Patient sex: M
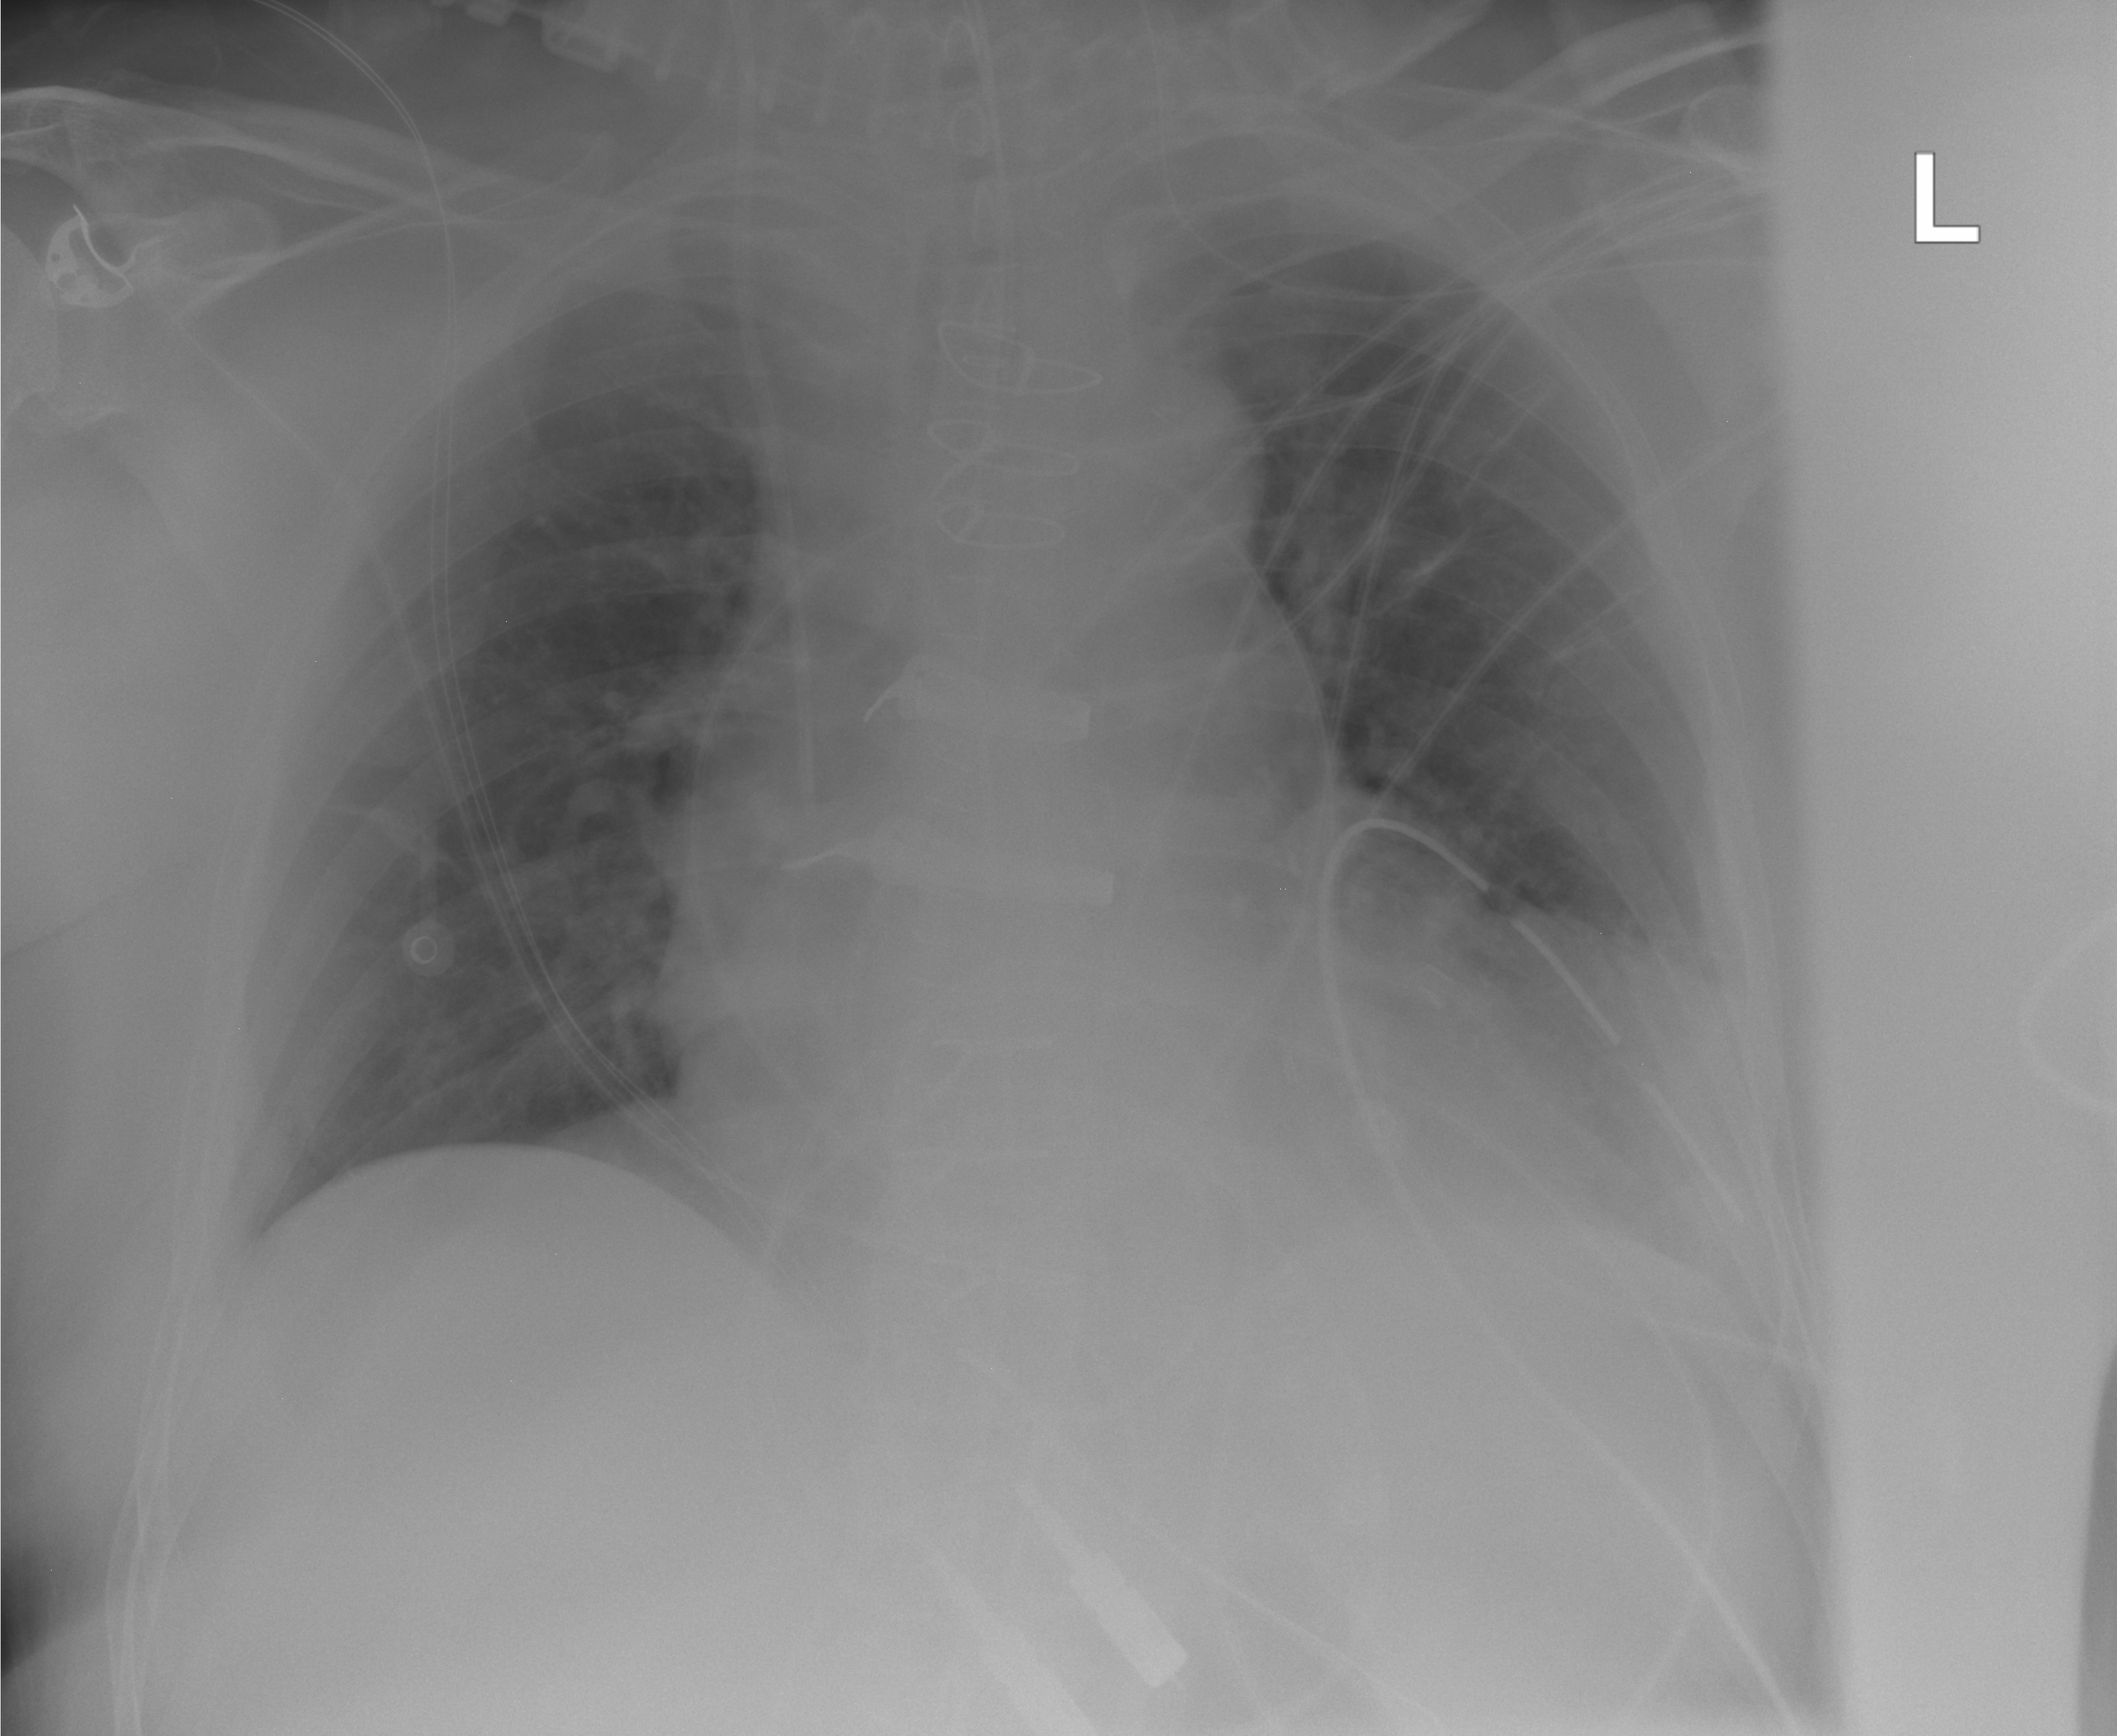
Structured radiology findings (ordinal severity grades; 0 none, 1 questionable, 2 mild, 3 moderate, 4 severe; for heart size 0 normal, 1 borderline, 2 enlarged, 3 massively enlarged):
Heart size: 2
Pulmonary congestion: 0
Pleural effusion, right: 0
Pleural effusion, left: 2
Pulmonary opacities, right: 0
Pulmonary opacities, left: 0
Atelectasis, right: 0
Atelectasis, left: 2